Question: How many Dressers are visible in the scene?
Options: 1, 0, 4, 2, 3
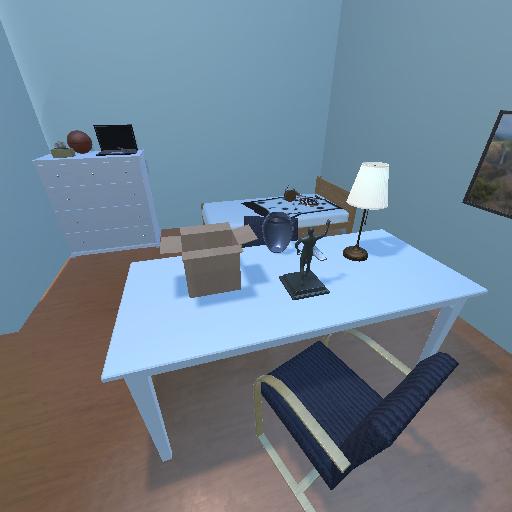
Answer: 1